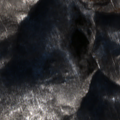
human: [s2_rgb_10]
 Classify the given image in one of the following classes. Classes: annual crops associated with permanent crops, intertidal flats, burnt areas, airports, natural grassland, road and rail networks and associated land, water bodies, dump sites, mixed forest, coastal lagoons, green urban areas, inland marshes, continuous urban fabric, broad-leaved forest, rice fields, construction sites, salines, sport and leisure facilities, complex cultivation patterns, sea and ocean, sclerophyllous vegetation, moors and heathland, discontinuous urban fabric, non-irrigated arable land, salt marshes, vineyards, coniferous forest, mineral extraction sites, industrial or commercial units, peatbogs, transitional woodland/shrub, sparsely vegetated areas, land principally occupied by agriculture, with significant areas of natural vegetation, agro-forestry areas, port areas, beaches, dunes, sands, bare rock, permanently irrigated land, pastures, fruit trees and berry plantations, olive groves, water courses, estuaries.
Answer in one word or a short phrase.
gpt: broad-leaved forest